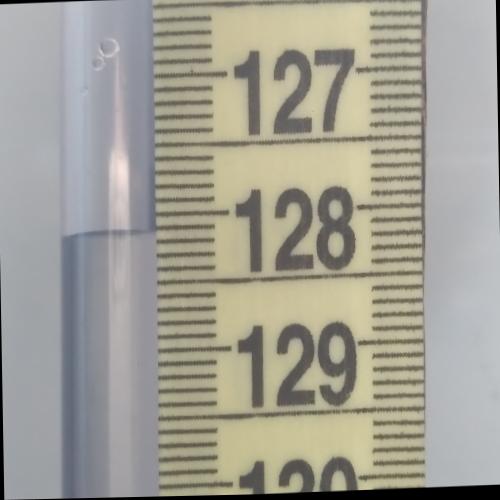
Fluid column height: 128.1 cm